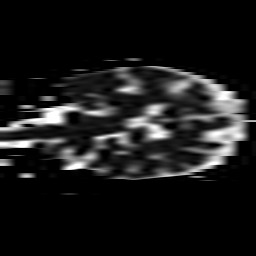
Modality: ADC
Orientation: coronal
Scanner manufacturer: ge
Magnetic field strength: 1.5 T
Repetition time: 7.5 s
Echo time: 0.0968 s